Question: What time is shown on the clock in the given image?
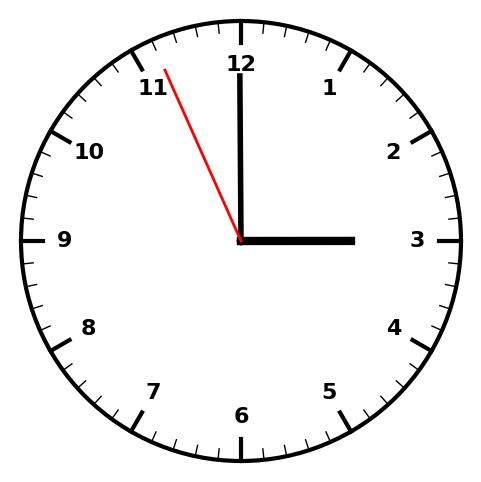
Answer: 02:59:56